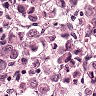
Metastatic tissue present: yes